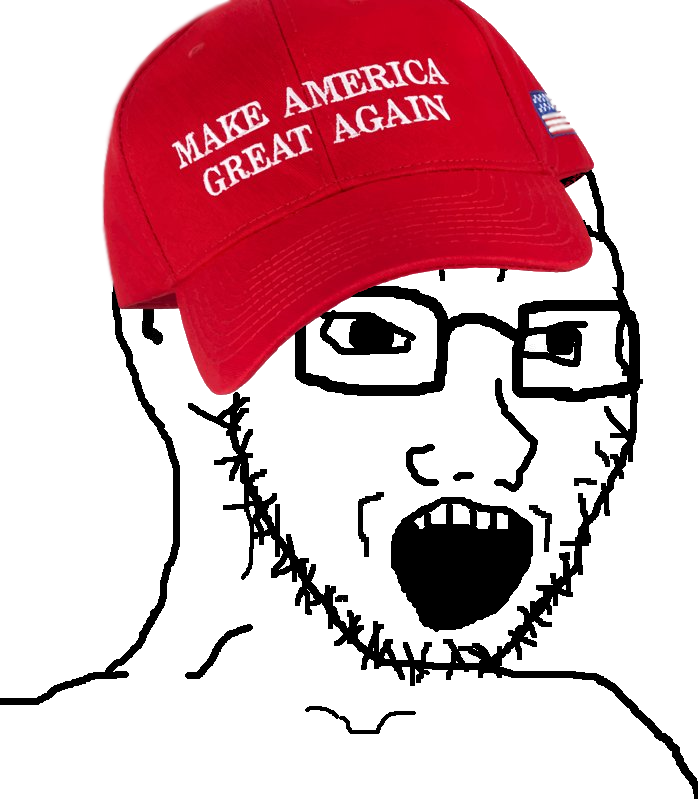
Label: 5_Soyjak